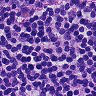
Metastatic tissue present: no